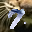
Label: 7